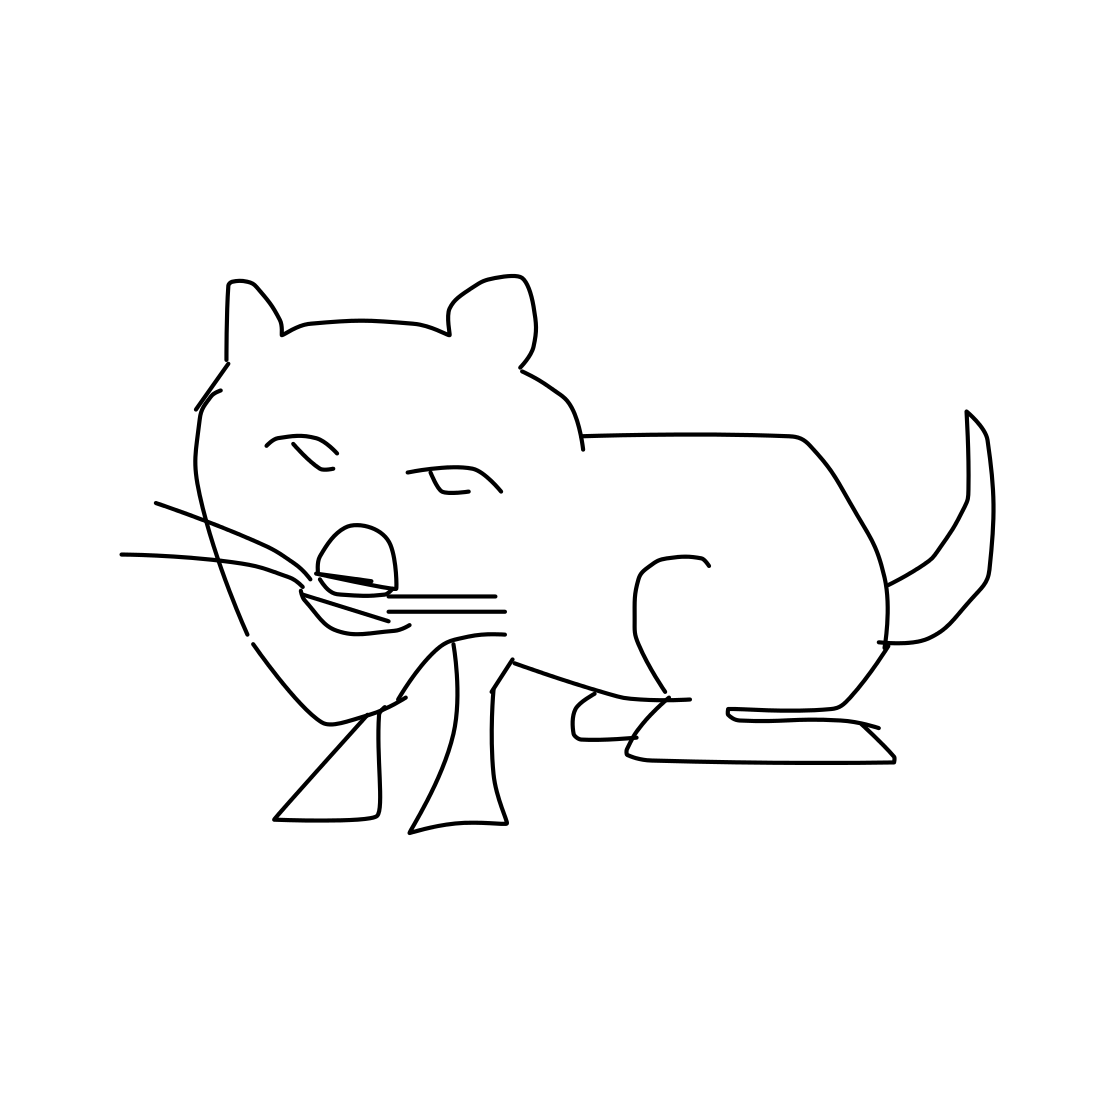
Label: tiger